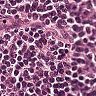
Metastatic tissue present: no